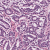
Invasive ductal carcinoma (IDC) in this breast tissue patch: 1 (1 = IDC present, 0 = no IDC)